Question: I'm writing a small application where I wish to get the URL from the Chrome browse.
In order to first check if the Chrome browser is open or not I use the following code:
'''
IntPtr WindowTitleTextPtr = GetForegroundWindow();
StringBuilder WindowTitleText = new StringBuilder();
GetWindowText(WindowTitleTextPtr, WindowTitleText, 256); // Problem
...
'''
I'm using function to get the Windows title text, but I'm facing a problem there.
If the Chrome window has NO URL and is simply a New Tab then I have no issues, WindowTitleText.ToString() is equal to .
However if I open a webpage, in which case the URL is filled with some URL then at the line I get:
message window asking for me to
What's going on?
Help!
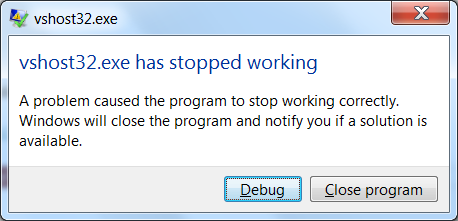
Answer: You should within the 'StringBuilder' instance:
'''
StringBuilder WindowTitleText = new StringBuilder();
int size = 256;
WindowTitleText.Length = size; // <- Memory allocation
// Read text into allocated memory
GetWindowText(WindowTitleTextPtr, WindowTitleText, WindowTitleText.Length);
'''